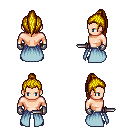
a pixel art fantasy rpg character, male body template, human, light skin, overskirt, white pants, blonde long topknot hairstyle, metal gloves, maroon shoes, dagger, four views (front, back, left, right), 2x2 character sprite sheet, small pixel art, hard edges, no anti-aliasing